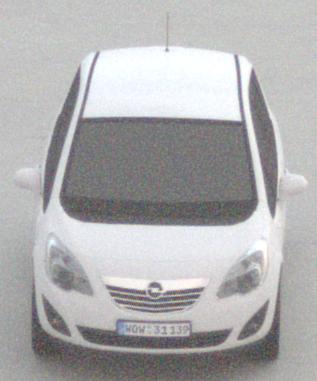
Make: Opel
Model: Meriva 1.4
Detailed model: Meriva (B)
Model produced from: 2010/05
Model produced until: 2013/11
Doors: 5
Color: white
Road condition: dry road
Daytime: night
Contrast: low contrast